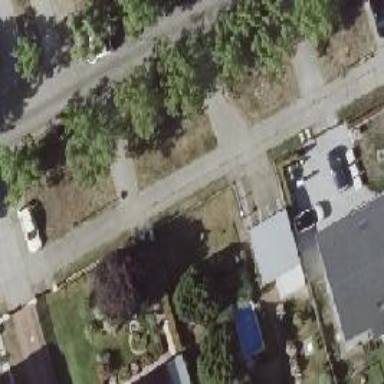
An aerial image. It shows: Concrete driveway.